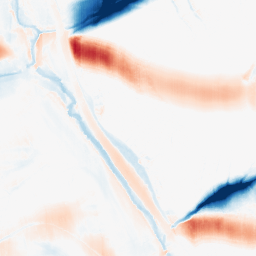
Category: morphological
Decomposition family: morphological_ellipse
Decomposition parameters: operation: average
width: 50
height: 10
Upsampling method: cubic_catmull_rom
Upsampling parameters: scale: 8
Upsampling scale: 8